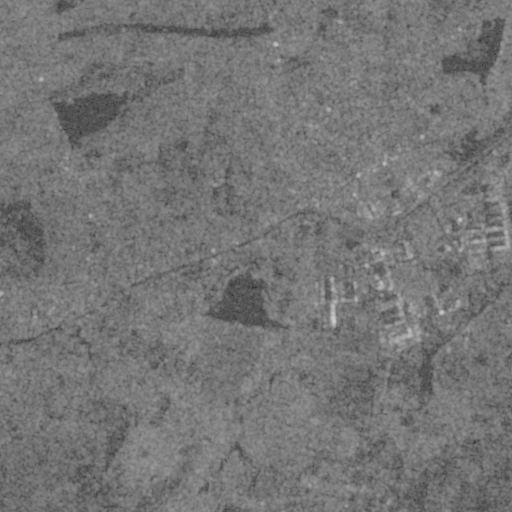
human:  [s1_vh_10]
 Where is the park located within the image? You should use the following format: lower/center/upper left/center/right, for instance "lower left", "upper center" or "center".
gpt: The park is located in the upper center of the image.
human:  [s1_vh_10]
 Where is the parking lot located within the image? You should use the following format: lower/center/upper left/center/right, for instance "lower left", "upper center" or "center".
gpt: The parking lot is located in the center right of the image.
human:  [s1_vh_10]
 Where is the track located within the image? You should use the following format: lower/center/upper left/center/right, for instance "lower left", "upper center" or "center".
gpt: There is no track in the image.

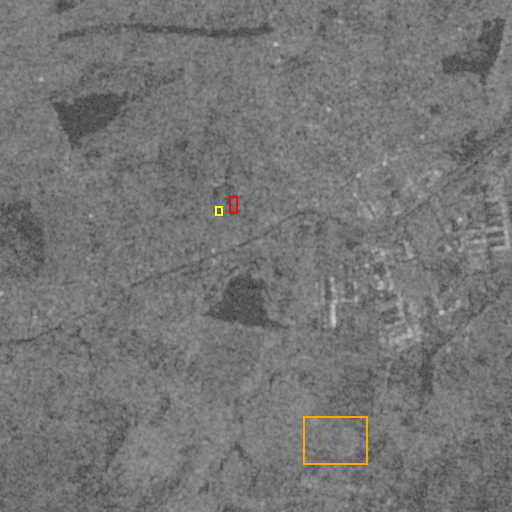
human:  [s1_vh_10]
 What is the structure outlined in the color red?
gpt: The structure outlined in red is a park.
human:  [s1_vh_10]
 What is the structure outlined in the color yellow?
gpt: The structure outlined in yellow is a parking lot.
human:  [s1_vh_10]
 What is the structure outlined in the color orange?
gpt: The structure outlined in orange is a power substation.
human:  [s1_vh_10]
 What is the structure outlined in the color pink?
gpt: There is no pink outline.